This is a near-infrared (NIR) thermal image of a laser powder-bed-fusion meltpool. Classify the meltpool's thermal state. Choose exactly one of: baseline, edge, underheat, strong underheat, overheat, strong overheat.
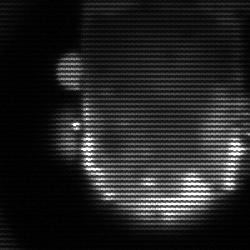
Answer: baseline